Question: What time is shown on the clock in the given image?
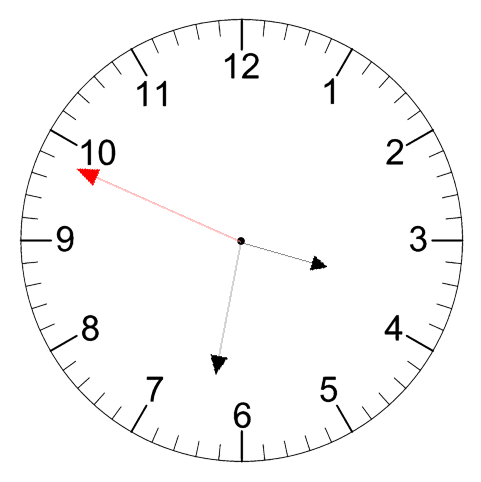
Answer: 03:31:49